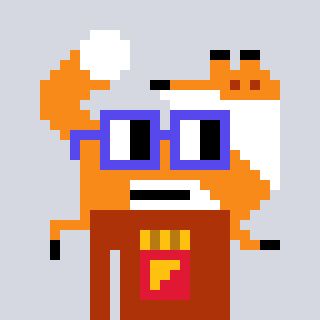
a pixel art character with square blue glasses, a fox-shaped head and a hotbrown-colored body on a cool background